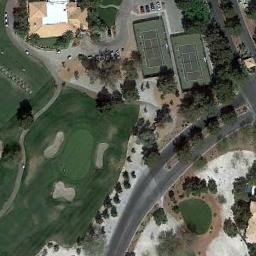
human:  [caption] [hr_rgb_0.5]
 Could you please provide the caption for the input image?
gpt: There are several roads beside the tennis courts .

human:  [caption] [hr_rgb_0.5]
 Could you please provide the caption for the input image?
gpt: The tennis court is on the grass next to some buildings and trees .

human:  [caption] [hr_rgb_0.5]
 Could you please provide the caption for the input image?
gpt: The tennis court is surrounded by trees, Next to the road and lawn .

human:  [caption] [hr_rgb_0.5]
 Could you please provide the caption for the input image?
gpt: A row of trees is planted between the tennis court and the road .

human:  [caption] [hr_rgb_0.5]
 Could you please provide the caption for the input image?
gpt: There are some green trees and a green meadow beside the tennis court .